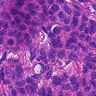
Metastatic tissue present: yes